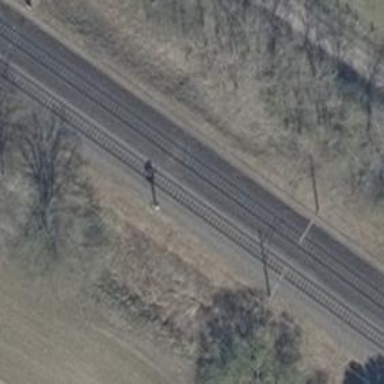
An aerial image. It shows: Railway signal.